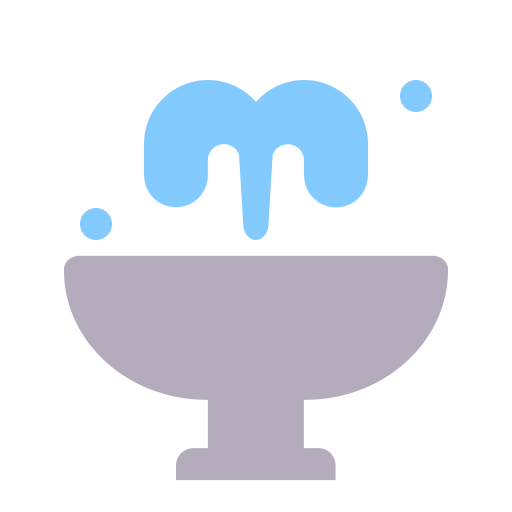
fountain flat